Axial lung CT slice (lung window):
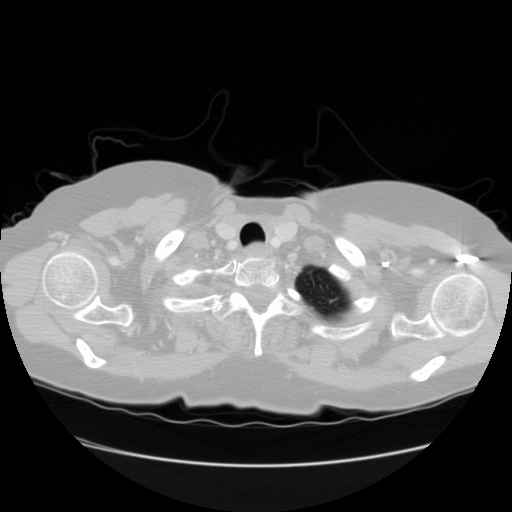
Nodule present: no